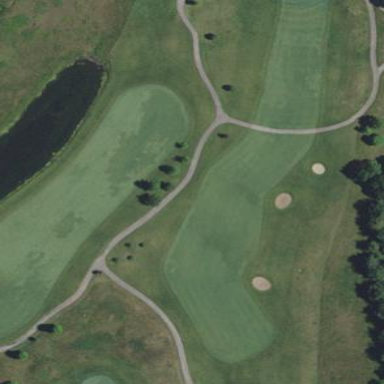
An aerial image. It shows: Golf fairway surrounded by grass.